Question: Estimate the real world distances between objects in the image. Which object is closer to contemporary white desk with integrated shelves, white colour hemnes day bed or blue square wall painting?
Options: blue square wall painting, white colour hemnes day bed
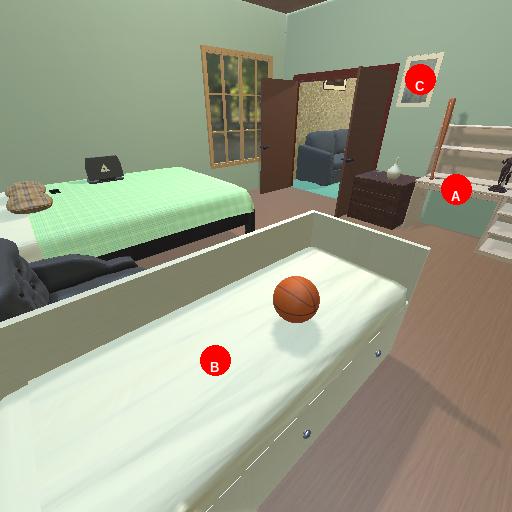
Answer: blue square wall painting